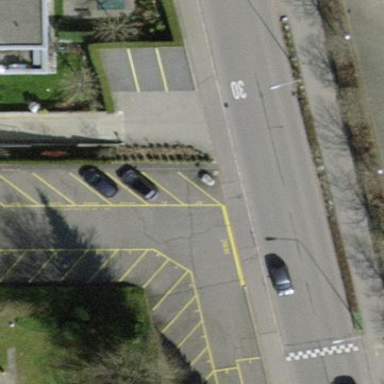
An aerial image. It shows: Parking area with surface.